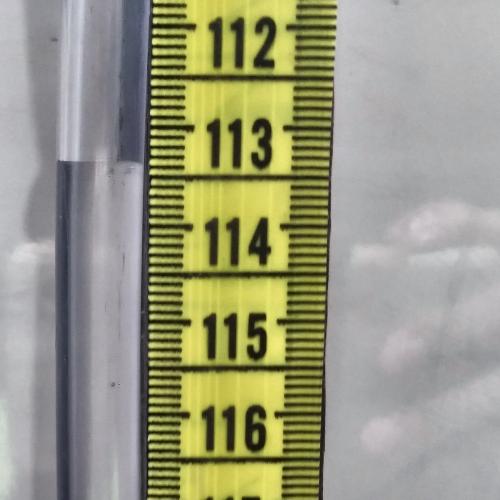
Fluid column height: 113.4 cm